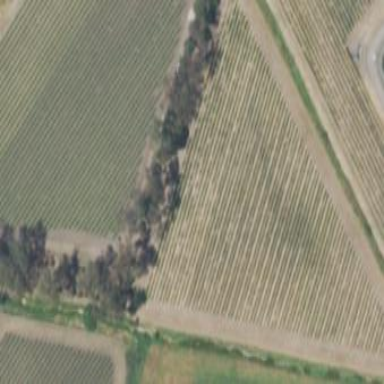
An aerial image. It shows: Vineyard where grapes are grown.